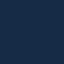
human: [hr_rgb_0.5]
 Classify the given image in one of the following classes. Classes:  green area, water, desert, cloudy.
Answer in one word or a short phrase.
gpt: water